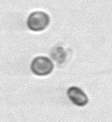
Label: Thalassiosira_sp_aff_mala